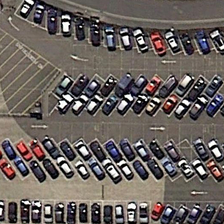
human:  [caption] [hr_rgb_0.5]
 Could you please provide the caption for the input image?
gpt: many cars in different colors are in a parking lot .

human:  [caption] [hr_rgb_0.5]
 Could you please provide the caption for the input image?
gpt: it is gray land and road, and in all color`s cars .

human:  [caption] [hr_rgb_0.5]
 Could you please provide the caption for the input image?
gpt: this is a parking and many cars .

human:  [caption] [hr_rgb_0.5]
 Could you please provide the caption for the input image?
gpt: many cars in different colors are in a parking lot .

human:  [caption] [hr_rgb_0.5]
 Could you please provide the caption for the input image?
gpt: this is a parking and many cars .